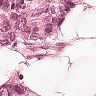
Metastatic tissue present: yes